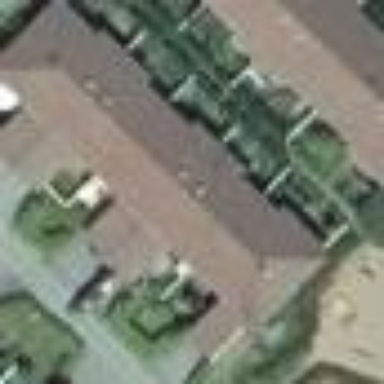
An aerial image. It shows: Terrace building.